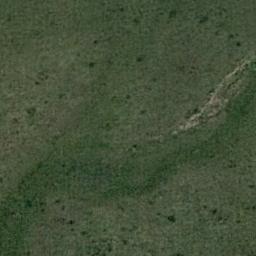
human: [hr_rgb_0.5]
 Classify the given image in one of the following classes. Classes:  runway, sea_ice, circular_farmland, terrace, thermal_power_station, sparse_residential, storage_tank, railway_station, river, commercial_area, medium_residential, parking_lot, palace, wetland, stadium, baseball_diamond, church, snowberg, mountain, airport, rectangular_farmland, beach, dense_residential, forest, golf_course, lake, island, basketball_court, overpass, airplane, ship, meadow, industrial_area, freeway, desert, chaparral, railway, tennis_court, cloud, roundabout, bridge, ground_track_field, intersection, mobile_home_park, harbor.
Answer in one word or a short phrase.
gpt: meadow